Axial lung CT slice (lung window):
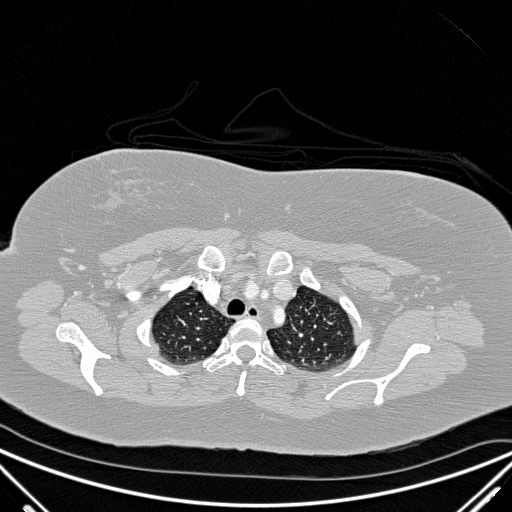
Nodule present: no